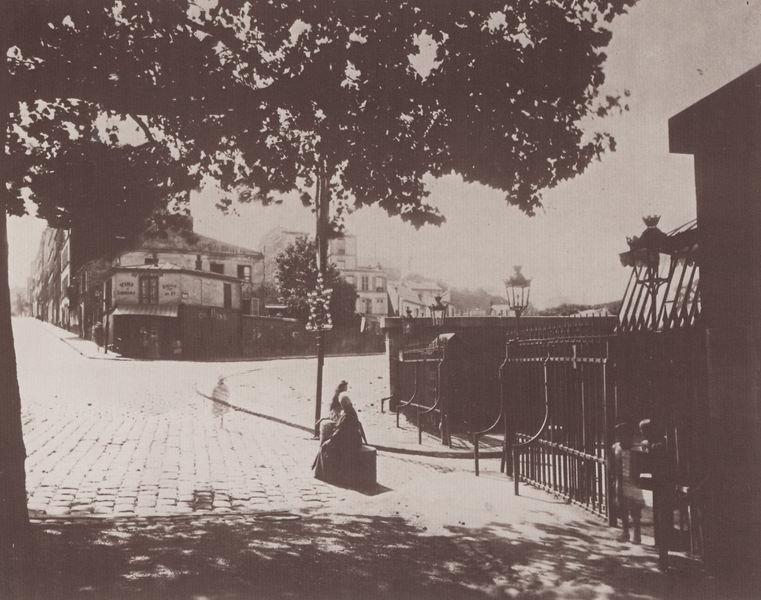
Titel: Befestigungsanlagen, Porte du Pré Saint-Gervais, Paris
Künstler: Jean Eugène Auguste Atget
Standort: Paris
Institution: Bibliothèque Nationale, Cabinet des Estampes
Schlagwörter: baum, blätter, himmel, laub, schatten, weiß, bäume, frauen, sitzen, stadt, äste, frankreich, frau, grau, lampe, lampen, laternen, licht, schmuck, schwarz, strasse, gebäude, haus, zaun, architektur, schauen, häuser, zweige, gitter, sonne, wege, person, kinder, sommer, schlagschatten, fassade, geschäft, pflaster, laden, vorort, werbung, sepia, promenade, warten, tor, foto, fotografie, photographie, fugen, bürgersteig, stern, kreuzung, gehweg, kopfsteinpflaster, schwarzweiß, trottoir, photo, stäbe, aufnahme, koffer, markise, ankommen, häuserzeile, reisen, abbiegung, bügersteig